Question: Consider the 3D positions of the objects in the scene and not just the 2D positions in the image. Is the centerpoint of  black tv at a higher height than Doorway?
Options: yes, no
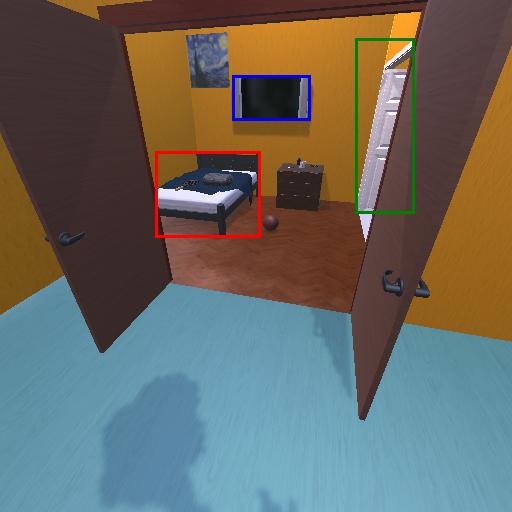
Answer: yes